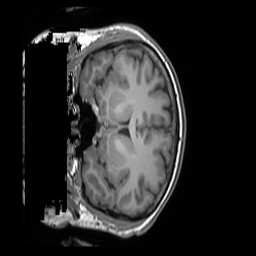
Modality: T1w
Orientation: coronal
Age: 29
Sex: male
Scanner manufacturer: siemens
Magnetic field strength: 3 T
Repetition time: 1.55 s
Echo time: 0.00234 s